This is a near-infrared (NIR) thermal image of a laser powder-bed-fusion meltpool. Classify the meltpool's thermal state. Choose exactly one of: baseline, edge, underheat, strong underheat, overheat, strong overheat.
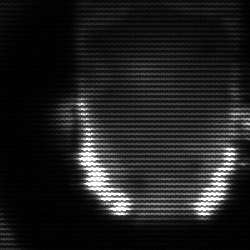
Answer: baseline